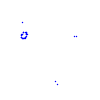
Particle: kaon